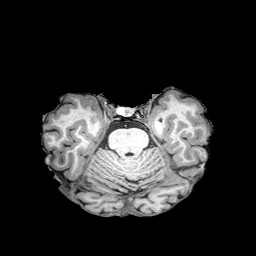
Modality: T1w
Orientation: coronal
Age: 64
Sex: male
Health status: healthy